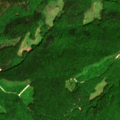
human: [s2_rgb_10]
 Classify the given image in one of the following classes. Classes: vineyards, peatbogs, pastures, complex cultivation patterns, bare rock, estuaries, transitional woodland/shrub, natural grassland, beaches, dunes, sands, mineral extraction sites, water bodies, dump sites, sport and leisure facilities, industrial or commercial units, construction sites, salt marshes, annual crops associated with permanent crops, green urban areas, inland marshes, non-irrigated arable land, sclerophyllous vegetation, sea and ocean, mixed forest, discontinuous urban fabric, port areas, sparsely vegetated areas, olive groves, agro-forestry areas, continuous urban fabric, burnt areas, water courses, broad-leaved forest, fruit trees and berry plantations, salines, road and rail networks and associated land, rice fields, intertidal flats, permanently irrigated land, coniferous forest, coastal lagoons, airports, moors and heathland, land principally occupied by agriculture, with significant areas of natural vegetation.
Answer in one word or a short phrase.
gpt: broad-leaved forest, mixed forest